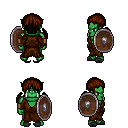
a pixel art fantasy rpg character, male body template, orc, green skin, brown robe, magenta pants, brown twin-tailed hairstyle, leather bracers, gray slippers, shield, four views (front, back, left, right), 2x2 character sprite sheet, small pixel art, hard edges, no anti-aliasing